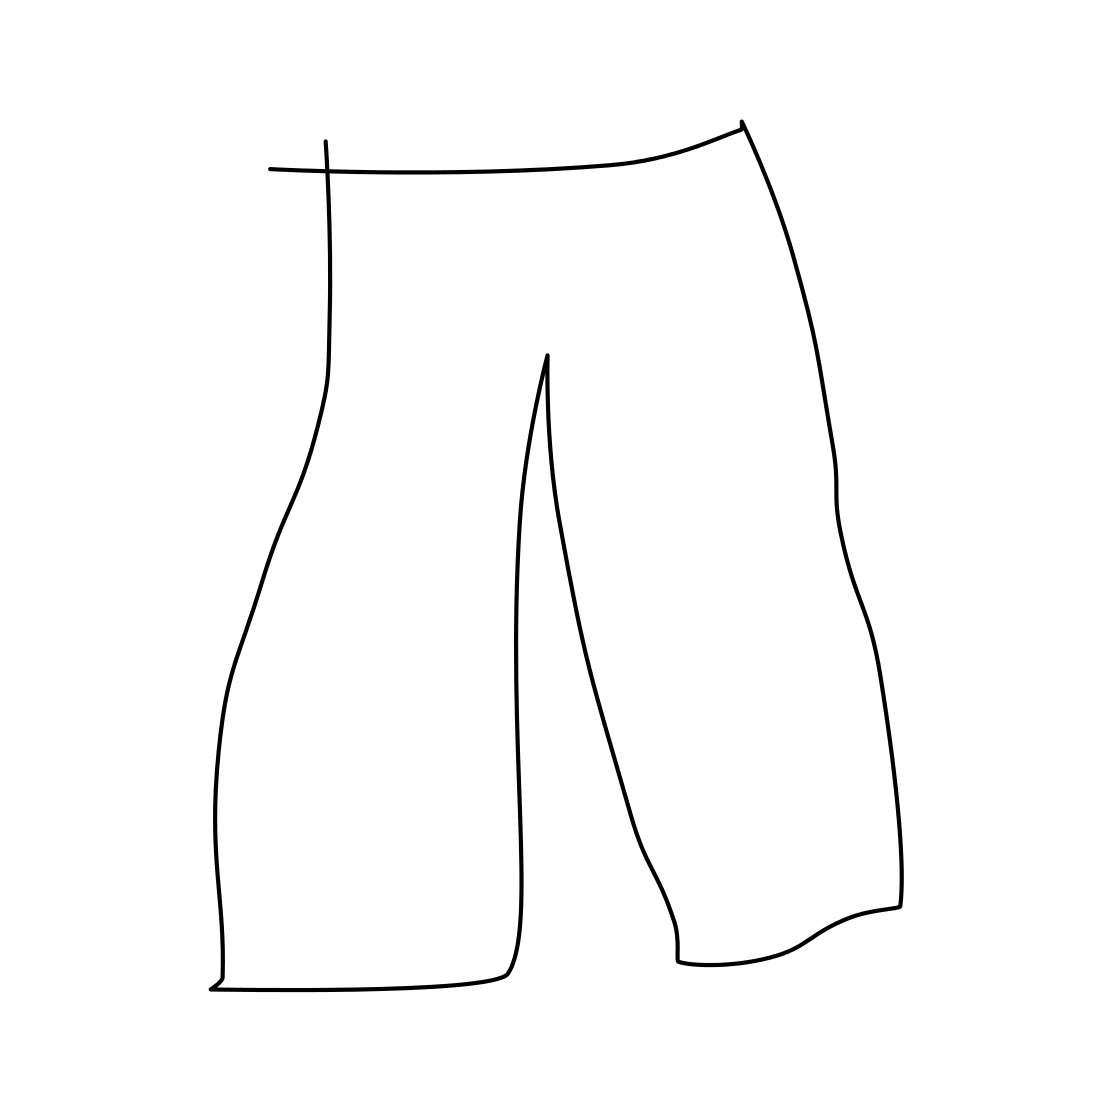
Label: trousers